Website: apple-inc
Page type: customer-info-address
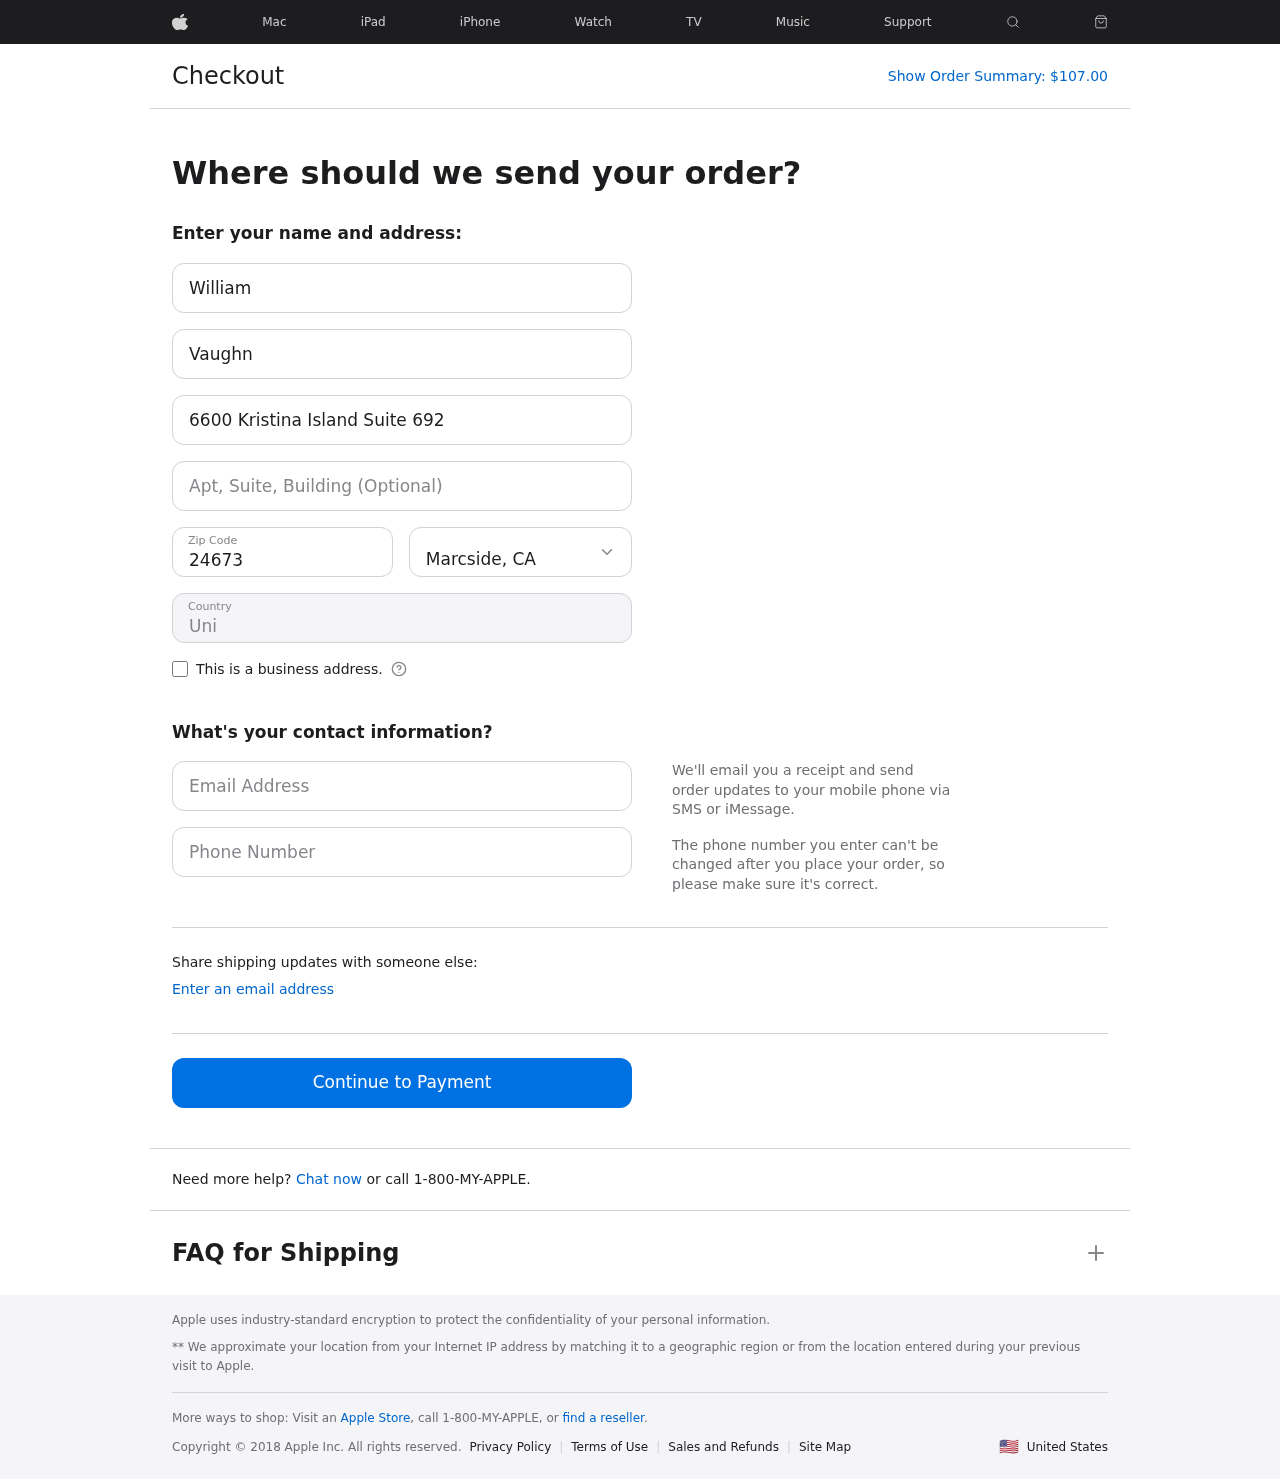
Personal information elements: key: PII_CITY_STATE
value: Marcside, CA
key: PII_COUNTRY
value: United States
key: PII_EMAIL
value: williamvaughn@gmail.com
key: PII_FIRSTNAME
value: William
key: PII_LASTNAME
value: Vaughn
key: PII_PHONE
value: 8089766072
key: PII_POSTCODE
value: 24673
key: PII_STREET
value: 6600 Kristina Island Suite 692
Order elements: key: ORDER_TOTAL
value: $107.00